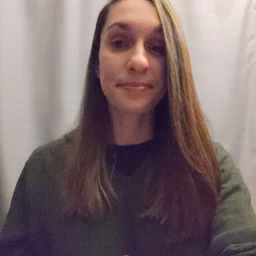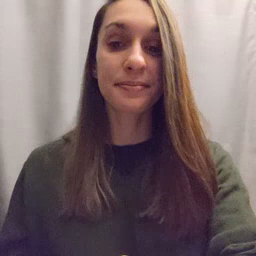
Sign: pool